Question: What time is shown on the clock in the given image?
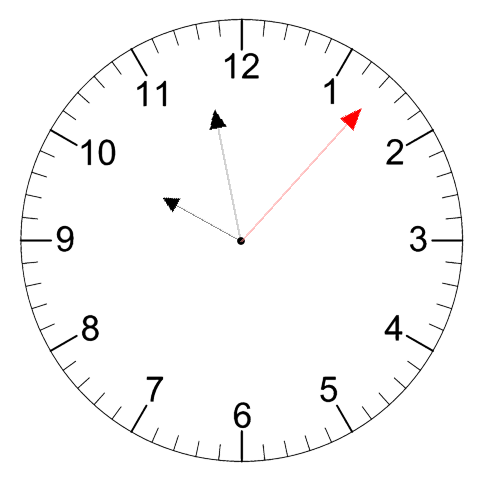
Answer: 09:58:07